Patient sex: F
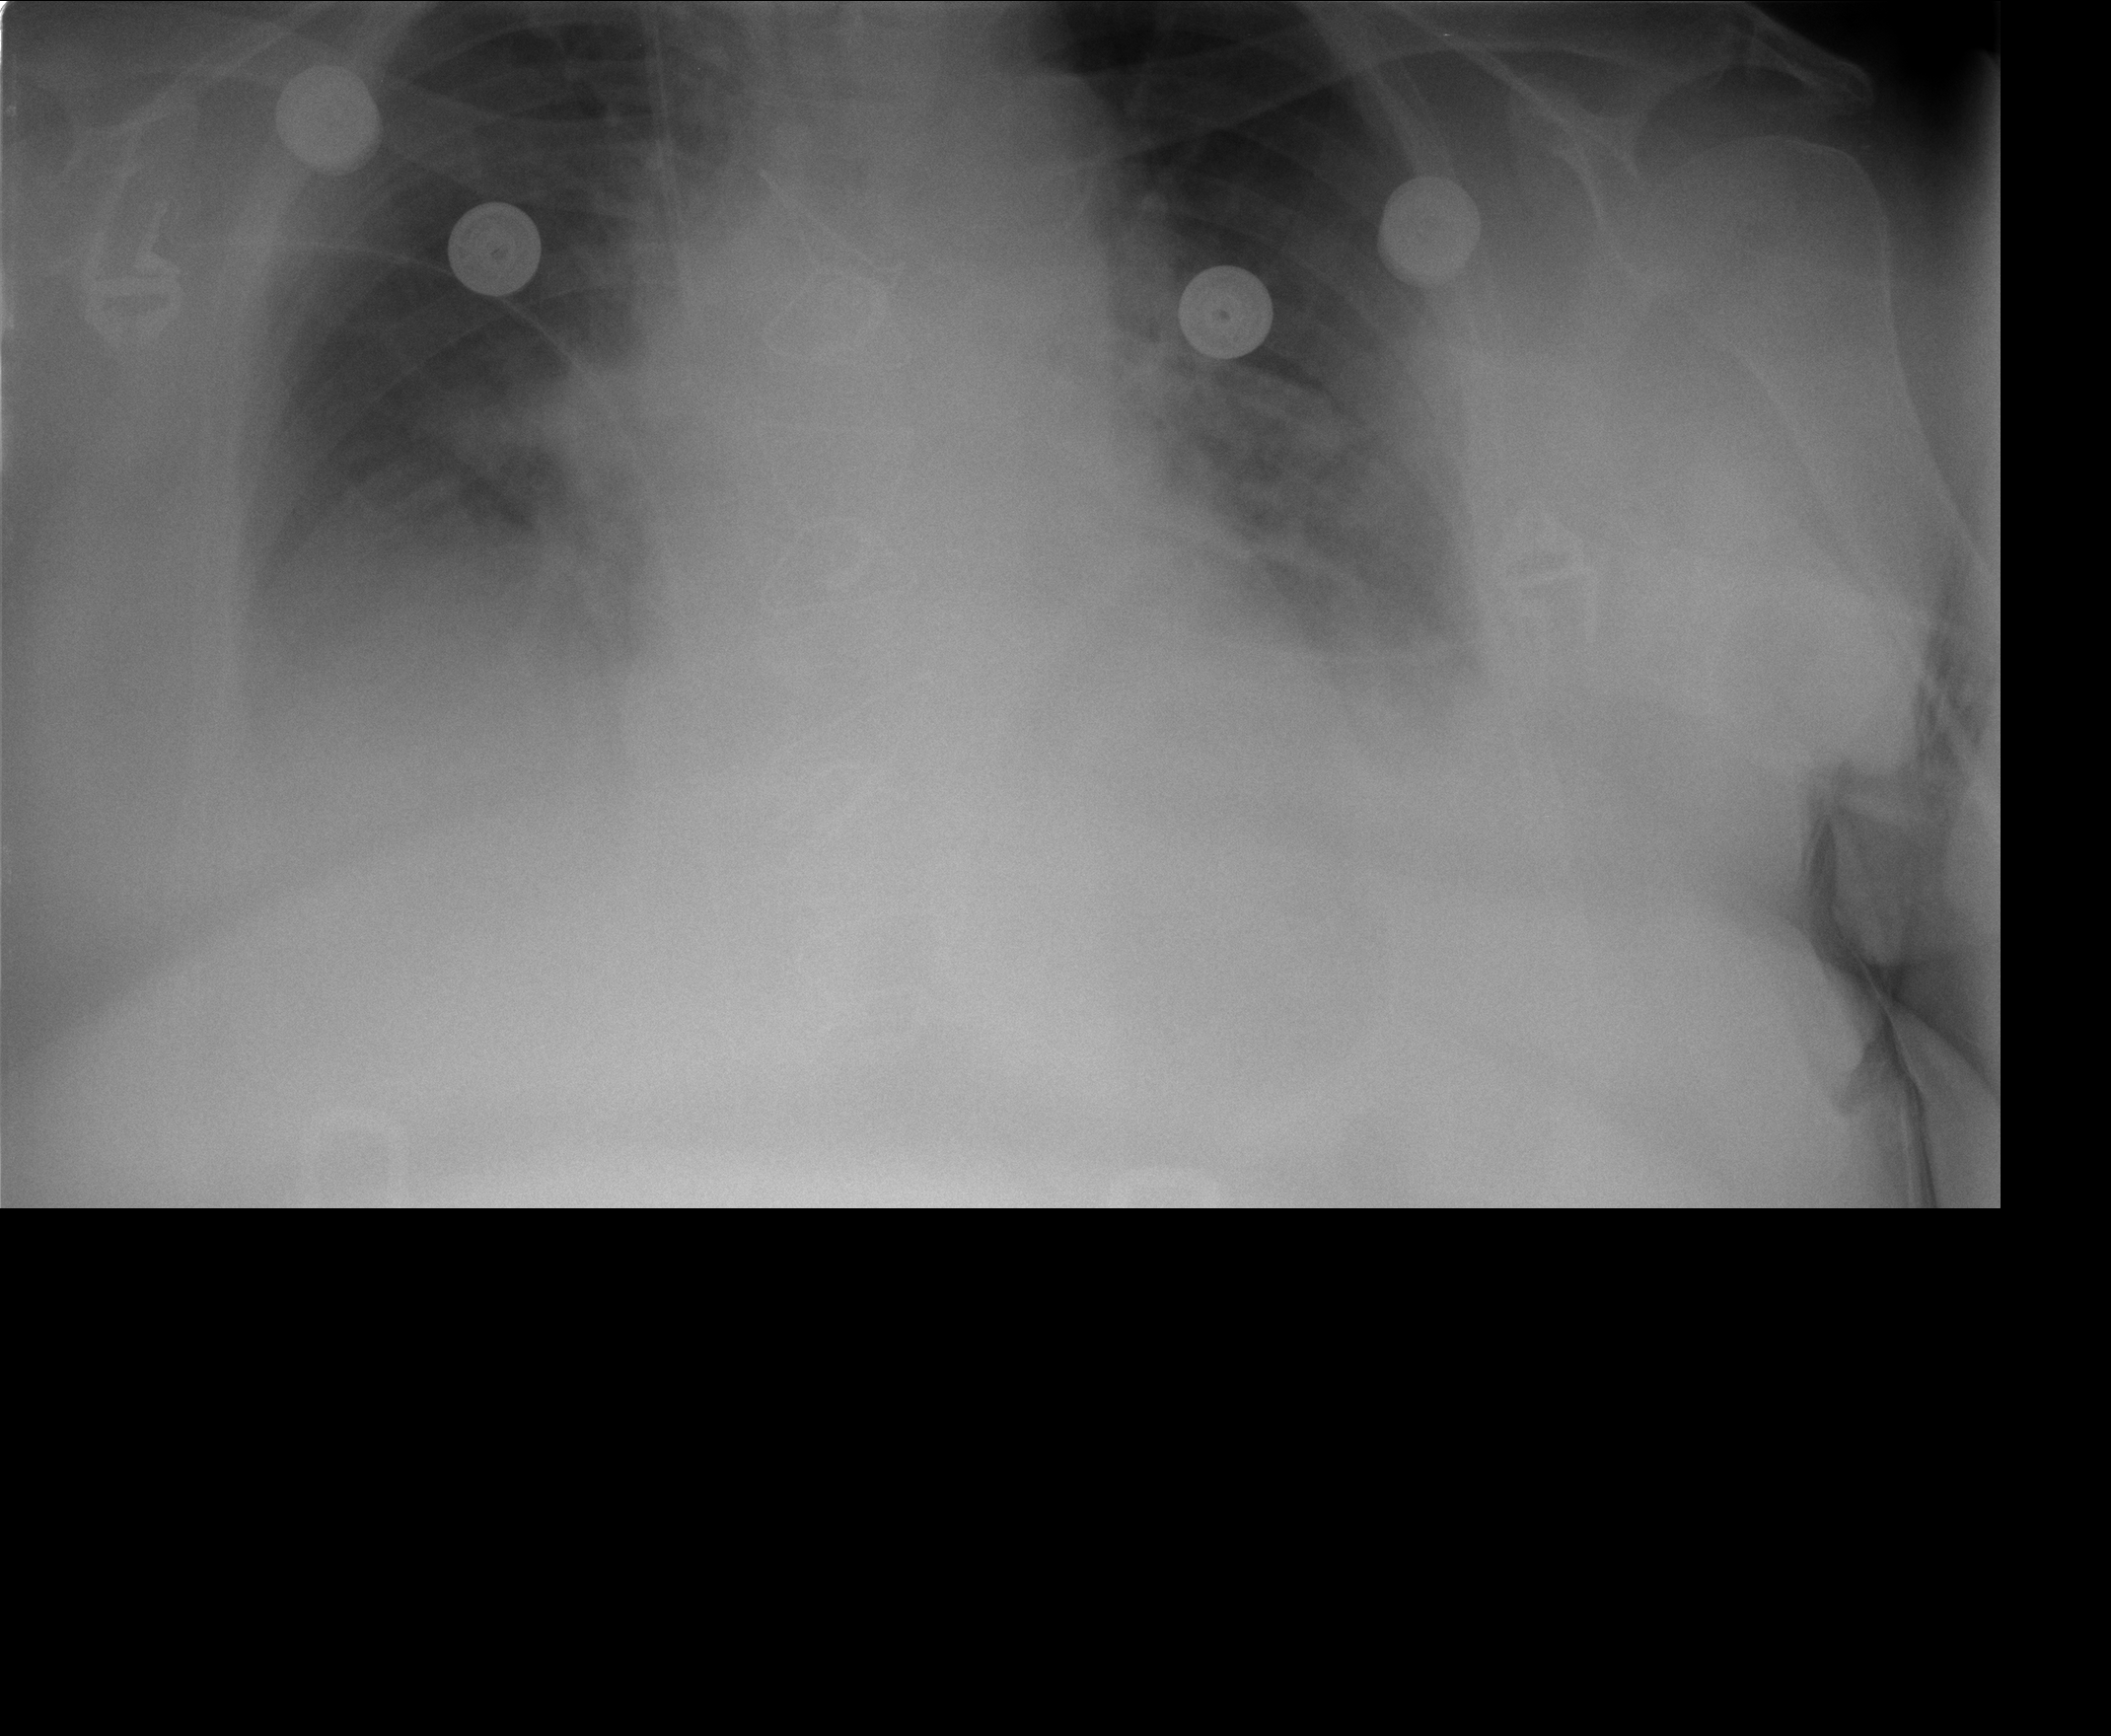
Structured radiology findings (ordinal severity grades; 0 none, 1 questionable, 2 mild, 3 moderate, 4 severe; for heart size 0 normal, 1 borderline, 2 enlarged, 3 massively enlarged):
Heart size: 0
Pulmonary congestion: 0
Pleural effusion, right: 2
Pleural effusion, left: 2
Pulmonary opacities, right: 1
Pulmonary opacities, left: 1
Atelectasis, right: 0
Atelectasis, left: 2